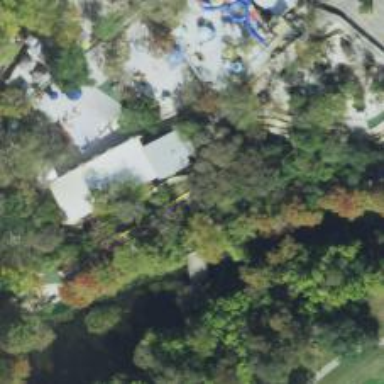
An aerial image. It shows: Water slide attraction.